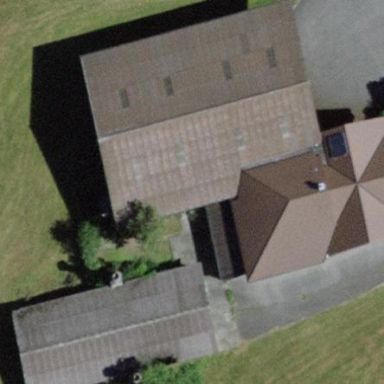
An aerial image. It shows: Farm building.